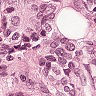
Metastatic tissue present: yes